Interaction volume radius: 5 \u00c5
Interaction volume height: 15 \u00c5
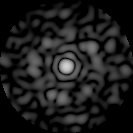
Disorder parameter: 0.8574